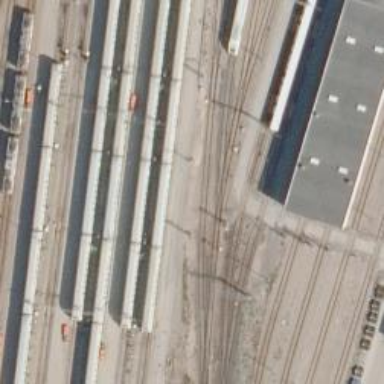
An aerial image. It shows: Railway signal.